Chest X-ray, PA view. Patient: 57 years old, sex M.
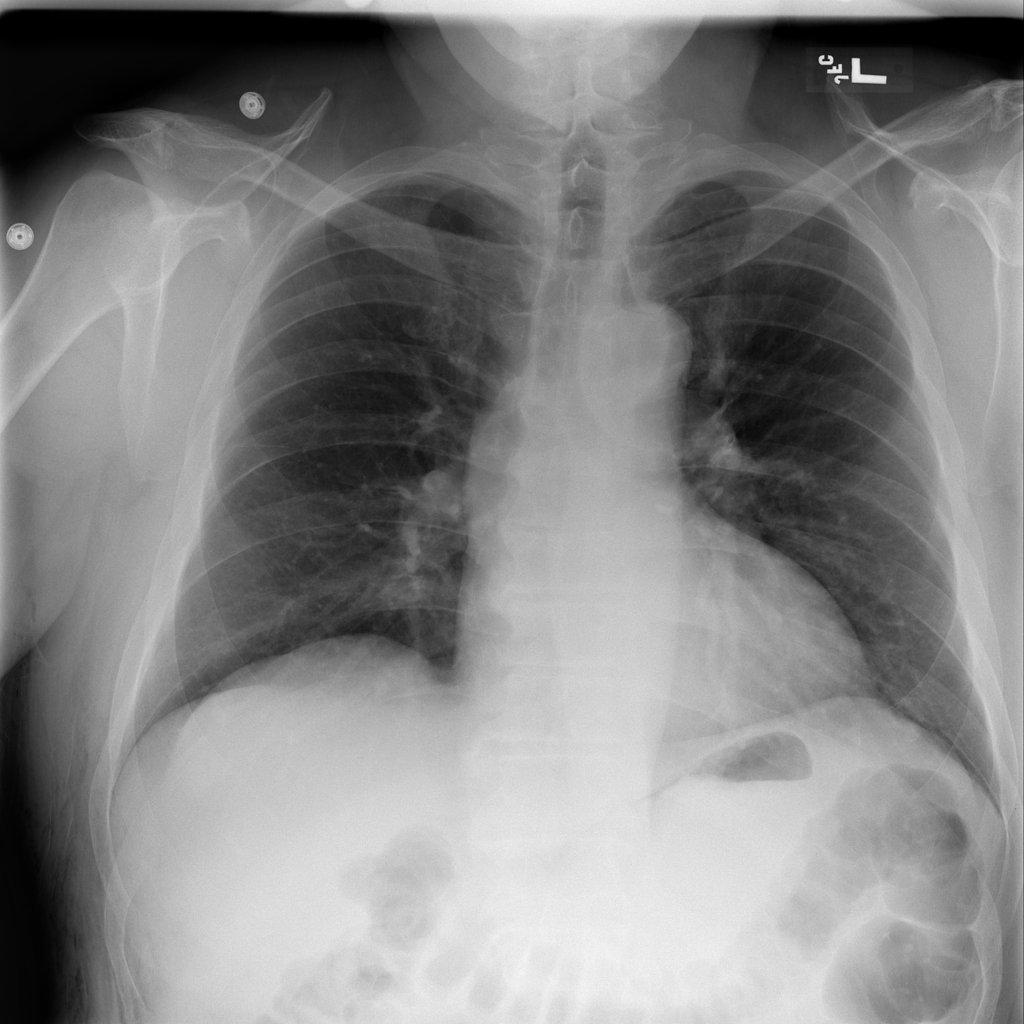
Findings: No Finding